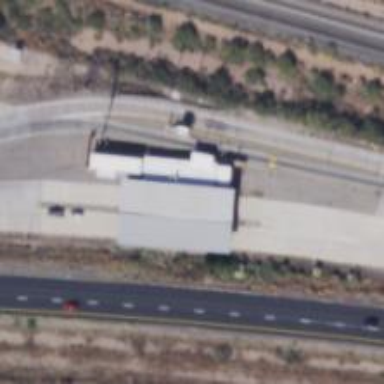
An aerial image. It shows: Weighbridge facility.